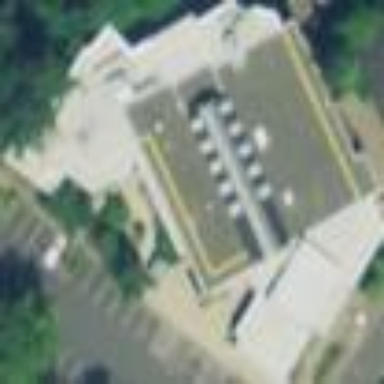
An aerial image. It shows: Library building.